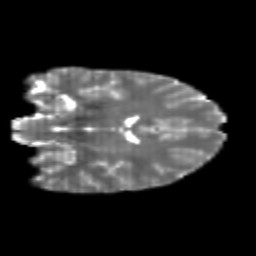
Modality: T2w
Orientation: coronal
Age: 20
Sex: female
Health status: healthy
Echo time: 0.074 s